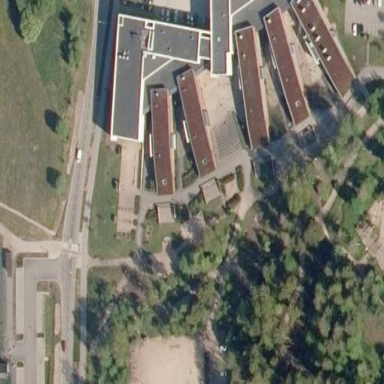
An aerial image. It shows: School.